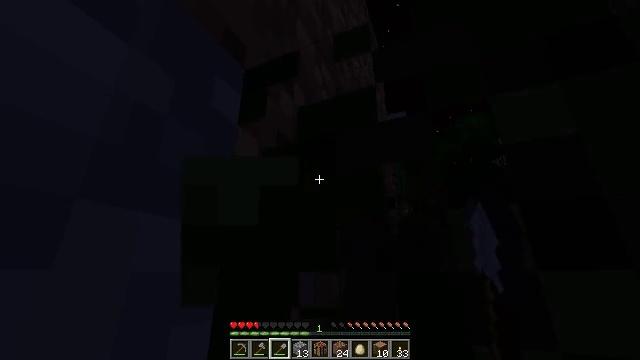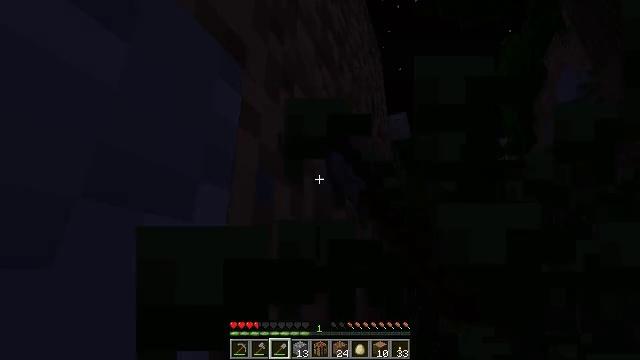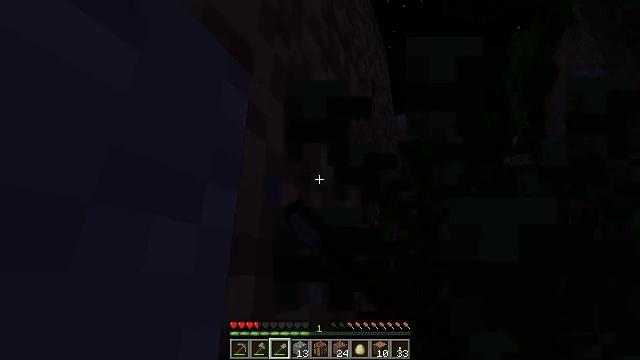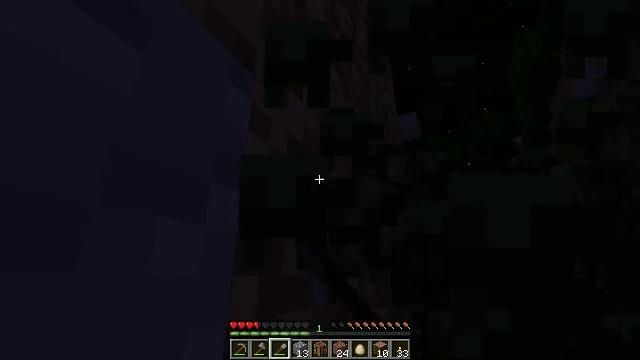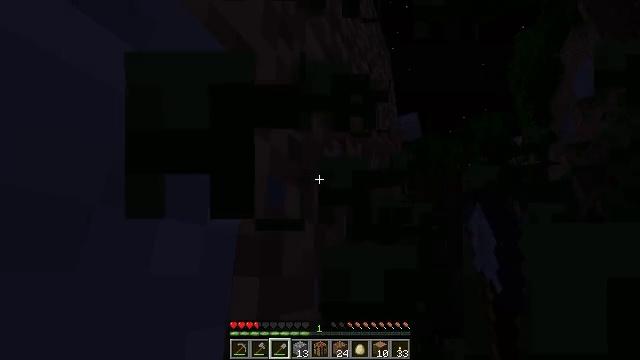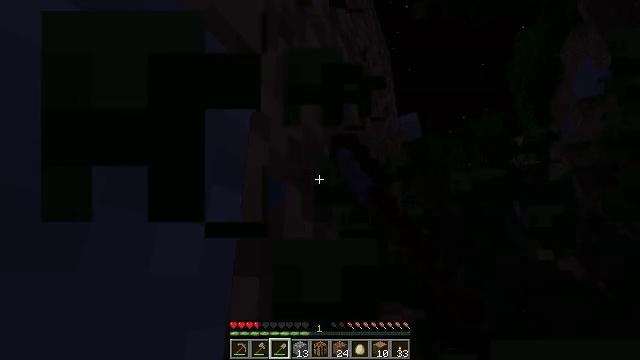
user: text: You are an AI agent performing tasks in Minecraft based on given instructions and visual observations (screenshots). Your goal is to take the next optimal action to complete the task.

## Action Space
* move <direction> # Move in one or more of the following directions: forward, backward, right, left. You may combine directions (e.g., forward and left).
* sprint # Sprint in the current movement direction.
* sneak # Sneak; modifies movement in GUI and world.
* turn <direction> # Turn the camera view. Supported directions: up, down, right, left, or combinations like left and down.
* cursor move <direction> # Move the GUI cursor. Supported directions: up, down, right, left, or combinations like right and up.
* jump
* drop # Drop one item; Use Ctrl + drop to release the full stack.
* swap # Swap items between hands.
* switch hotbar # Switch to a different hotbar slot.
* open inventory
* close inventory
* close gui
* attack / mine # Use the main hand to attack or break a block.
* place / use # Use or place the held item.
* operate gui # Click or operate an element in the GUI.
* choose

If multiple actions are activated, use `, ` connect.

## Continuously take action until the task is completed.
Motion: motion action
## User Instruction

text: Break oak leaves from the trees.
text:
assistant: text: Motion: attack / mine
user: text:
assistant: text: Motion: turn left, attack / mine
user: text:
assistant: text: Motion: attack / mine
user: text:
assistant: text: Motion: attack / mine
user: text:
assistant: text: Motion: attack / mine
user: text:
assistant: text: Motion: attack / mine